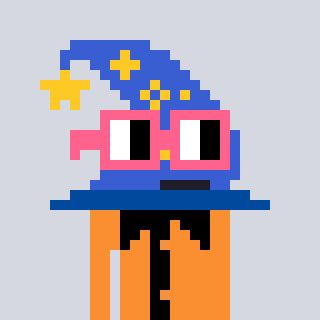
a pixel art character with square pink glasses, a wizard hat-shaped head and a orange-colored body on a cool background